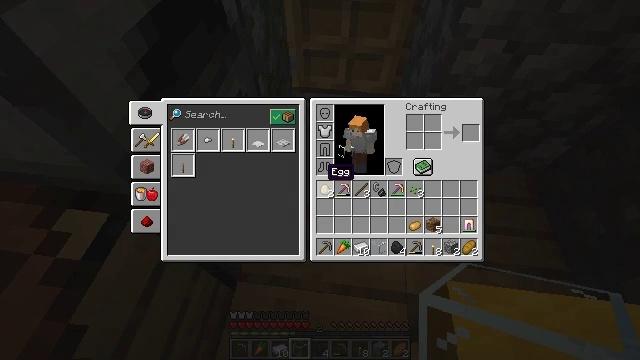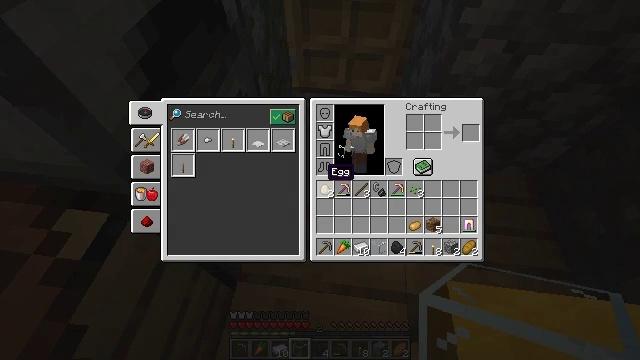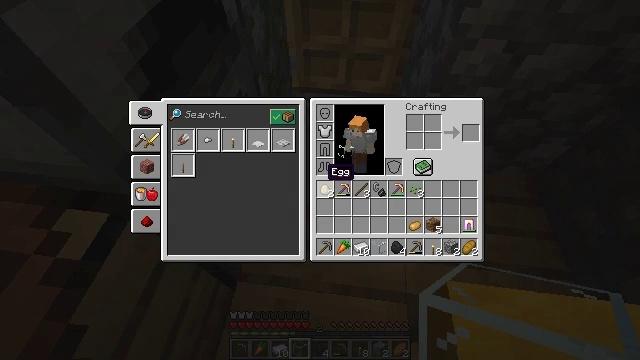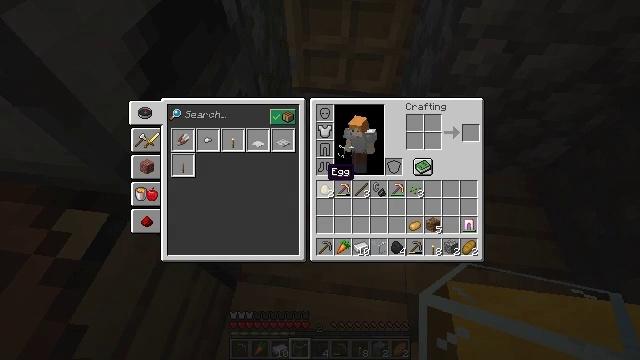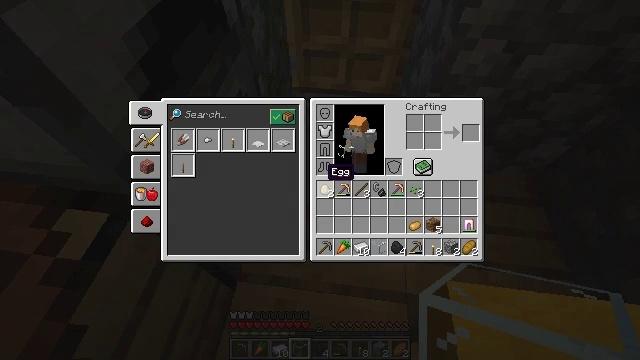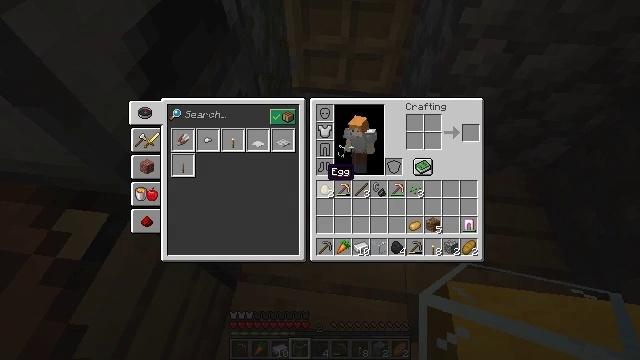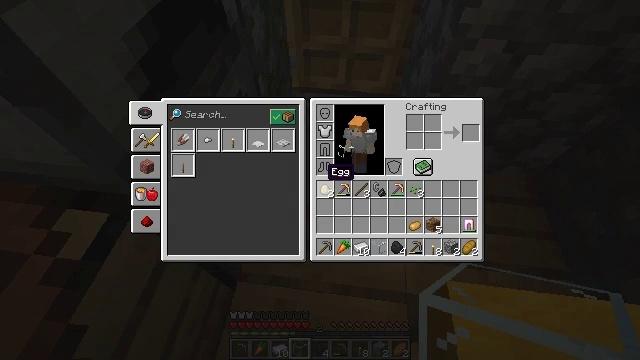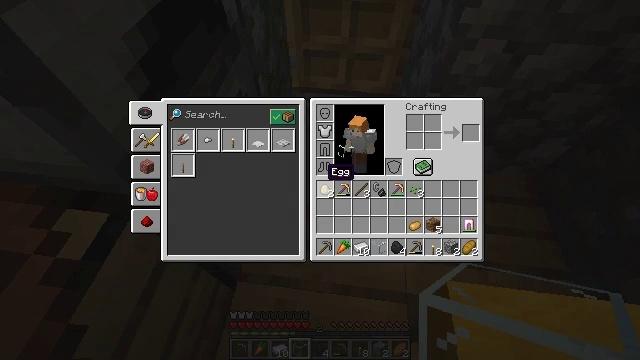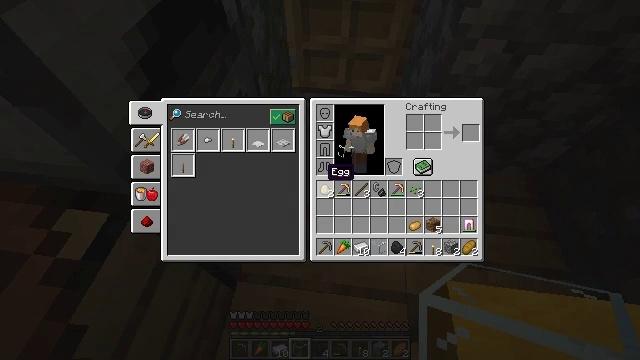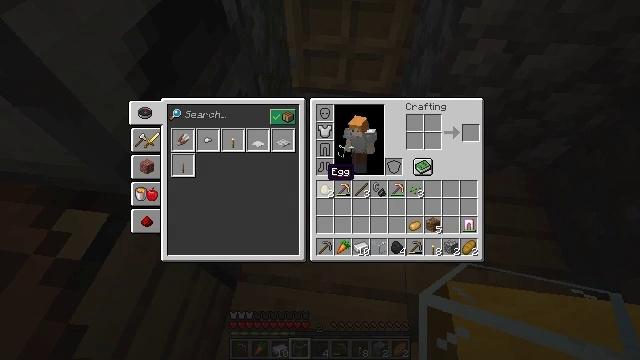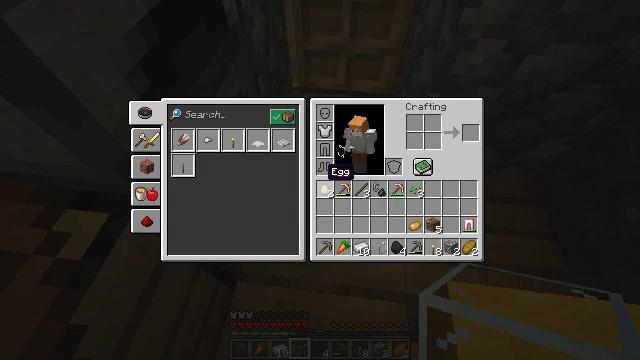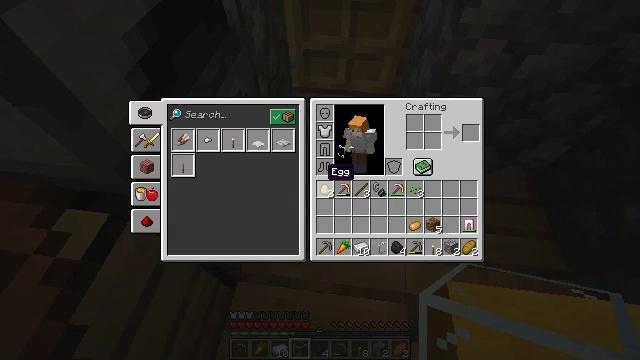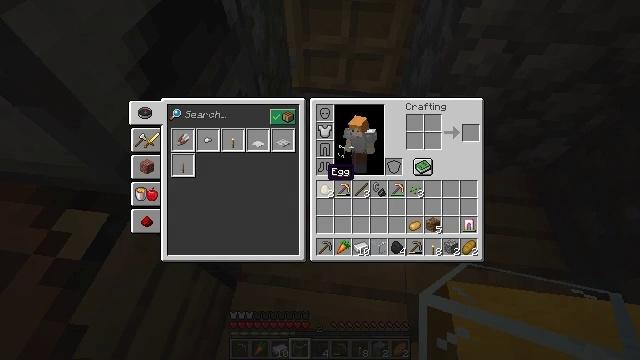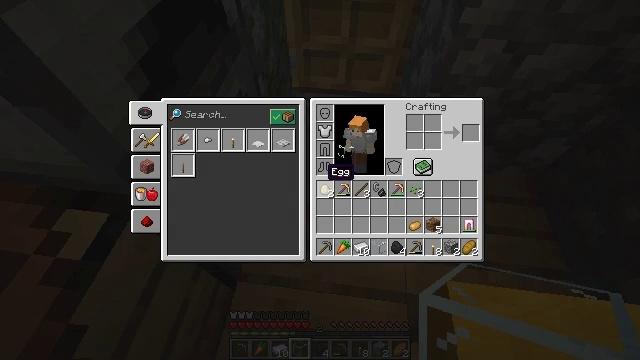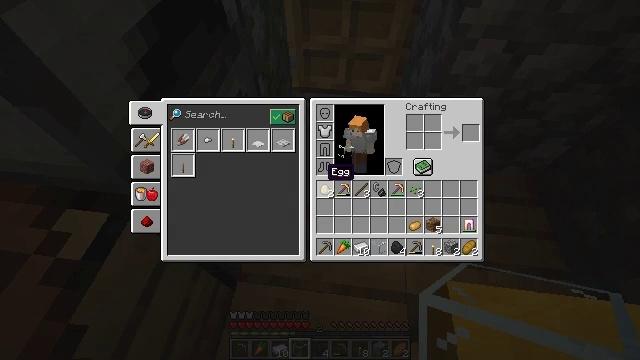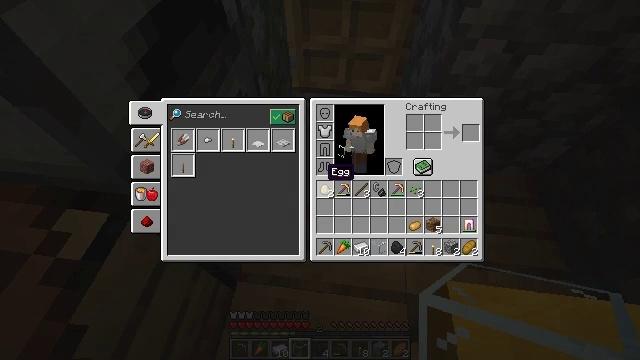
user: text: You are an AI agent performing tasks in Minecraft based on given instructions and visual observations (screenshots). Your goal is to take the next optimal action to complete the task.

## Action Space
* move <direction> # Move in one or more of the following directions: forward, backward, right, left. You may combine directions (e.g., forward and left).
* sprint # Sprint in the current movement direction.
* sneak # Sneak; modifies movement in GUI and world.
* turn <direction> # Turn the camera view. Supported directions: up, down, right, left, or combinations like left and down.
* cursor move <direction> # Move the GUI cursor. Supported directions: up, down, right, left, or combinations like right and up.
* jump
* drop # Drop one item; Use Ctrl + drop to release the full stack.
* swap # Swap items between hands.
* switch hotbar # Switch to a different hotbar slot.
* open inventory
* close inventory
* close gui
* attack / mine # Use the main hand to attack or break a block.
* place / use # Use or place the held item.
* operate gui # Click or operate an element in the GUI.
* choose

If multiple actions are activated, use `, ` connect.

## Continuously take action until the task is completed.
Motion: motion action
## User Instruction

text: Gather oak logs from trees.
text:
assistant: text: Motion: no_op
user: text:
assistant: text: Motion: no_op
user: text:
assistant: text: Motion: no_op
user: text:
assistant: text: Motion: no_op
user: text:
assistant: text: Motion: no_op
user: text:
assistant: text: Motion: no_op
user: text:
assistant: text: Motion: no_op
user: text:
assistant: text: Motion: no_op
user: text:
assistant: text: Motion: no_op
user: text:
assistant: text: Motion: no_op
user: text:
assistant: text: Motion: no_op
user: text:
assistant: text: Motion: no_op
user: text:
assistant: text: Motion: no_op
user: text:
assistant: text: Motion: no_op
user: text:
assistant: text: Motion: no_op
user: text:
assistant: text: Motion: close inventory
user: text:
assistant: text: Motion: close inventory
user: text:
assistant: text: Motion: close inventory
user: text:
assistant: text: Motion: close inventory
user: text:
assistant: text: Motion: close inventory
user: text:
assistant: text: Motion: no_op
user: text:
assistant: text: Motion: no_op
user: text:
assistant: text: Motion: no_op
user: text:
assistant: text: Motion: no_op
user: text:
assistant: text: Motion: no_op
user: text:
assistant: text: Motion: no_op
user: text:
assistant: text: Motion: no_op
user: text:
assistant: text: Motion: no_op
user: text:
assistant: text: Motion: no_op
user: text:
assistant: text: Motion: no_op